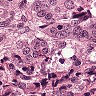
Metastatic tissue present: yes